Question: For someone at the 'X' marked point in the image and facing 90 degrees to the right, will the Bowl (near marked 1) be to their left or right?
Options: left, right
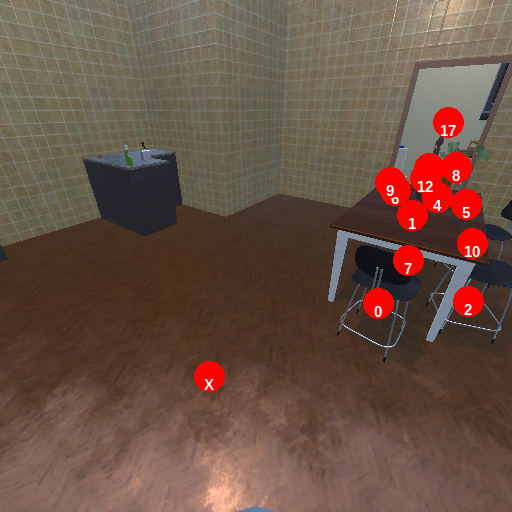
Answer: left